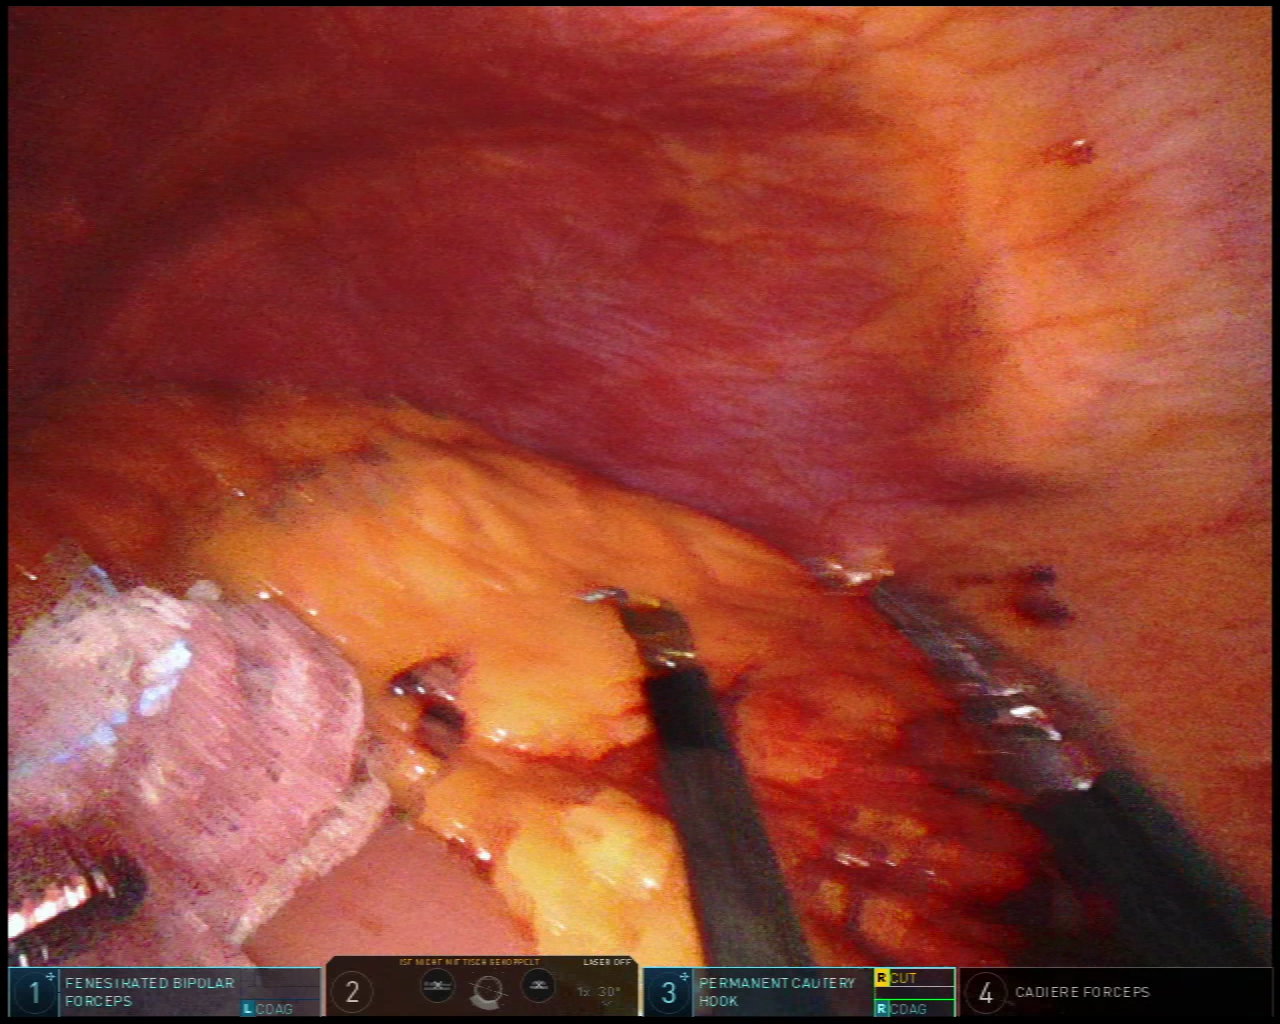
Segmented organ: abdominal_wall
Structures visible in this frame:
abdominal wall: yes
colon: yes
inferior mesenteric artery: no
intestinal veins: no
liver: no
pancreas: no
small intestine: no
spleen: no
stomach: no
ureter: no
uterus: no
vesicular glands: no